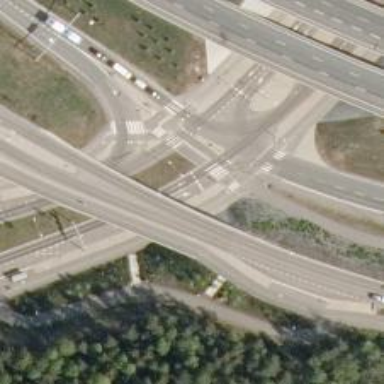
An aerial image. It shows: Crossing on asphalt cycleway.